Question: I have a Rails 3.2.20 app which I have a form setup that selects a facility which has a 'facility_name' and 'facility_address' field in the facility model. This is a relationship between the 'Call' and 'Facility' model to allow facilities to be assigned to calls.
Currently I'm able to select a facility and assign it no problem by selecting the name from a dropdown/search using 'select2'. But what I want to be able to do is when selecting the facility have a small div display next to it with the 'facility_address' for the specific 'facility.id'. So when I select 24 hour emergency room, a small div will show the address for the facility.
I'm unsure as to how to do this with jQuery or CoffeeScript as I'm a bit rusty. Attached is a screenshot of what my form looks like. Below is what I have so far to handle the jQuery, but I need to figure out a way to pass a data attribute to 'grouped_collection_select' so I can get the 'address' data field to display with jQuery. Whenever I select a facility the div will pop out with "undefined"
I'm not sure if I can even pass a data attribute like 'data: {address: :facility_address}'. Trying this yields errors. There's go to be some way to do this. Or perhaps restructuring it to a 'select' form helper and use 'group_options_for_select'

I'm doing searches on how to display data from a form field using jQuery or CoffeeScript but so far I haven't found anything specific.
If you need code examples of my form or more data about my models relationships, please let me know. But basically I just need to display a facility address once the facility.id is selected in the form.
'''
<%= f.grouped_collection_select :transfer_from_id, Region.order(:area), :active_facilities, :area, :id, :facility_name, {include_blank: true}, class: 'select' %><div id ="transfer-from-address"></div>
'''
'''
class Region < ActiveRecord::Base
attr_accessible :area
has_many :calls
has_many :facilities
def active_facilities
self.facilities.active
end
end
'''
'''
jQuery ->
facilities = $('#call_transfer_from_id').html()
update_facilities = ->
region = $('#call_region_id :selected').text()
options = $(facilities).filter("optgroup[label=#{region}]").html()
if options
# Set the options and include a blank option at the top
$('#call_transfer_from_id').html("<option value=''></option>" + options)
# Ensure that the blank option is selected
$('#call_transfer_from_id').attr("selected", "selected")
else
$('#call_transfer_from_id').empty()
$('#call_region_id').change ->
update_facilities()
update_facilities()
jQuery ->
$("#call_transfer_from_id").on "change", (e) ->
selected = $("#call_transfer_from_id option:selected")
$("#transfer-from-address").html("""
<h3>#{selected.data("address")}</h3>
""")
'''
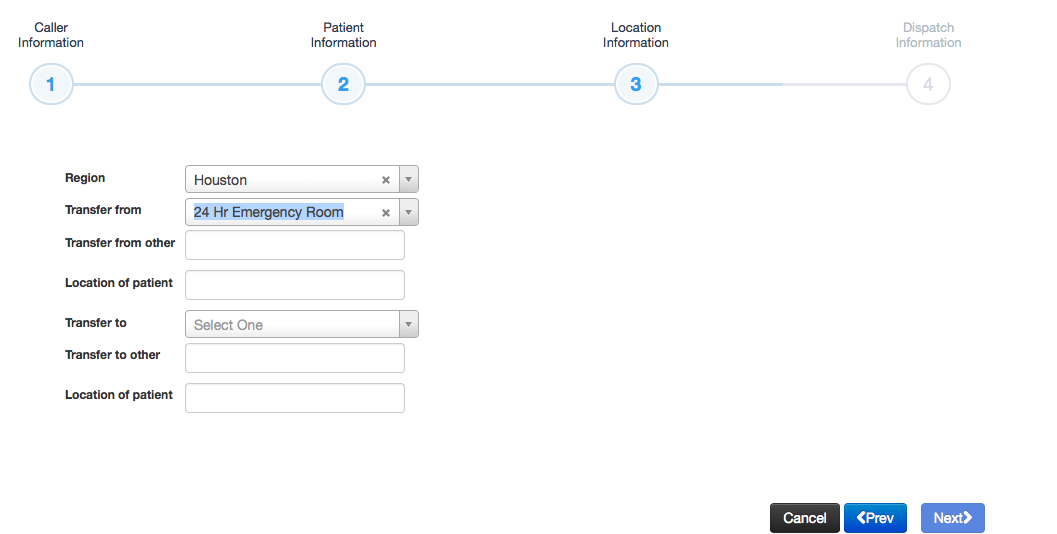
Answer: There are several ways to accomplish this, but none using the default 'grouped_collection_select'. That method takes both an 'option_key_method' and an 'option_value_method', but these are intended as basic getters on the collection member to fill in the content of the option tag, not replace the option tag in entirety. I see three primary options
# create your own select tag builder
Write your own select builder that uses 'content_tag' to build your own option tag inside the select, something similar to:
'''
content_tag(:option, facility.name, value: facility.id, data: {address: facility.address})
'''
### [EDIT] - adding a simple select builder as the OP asked.
Assuming a helper as defined.
'''
def select_with_data_attributes(addys)
content_tag(:select, {}) do
raw addys.map {|a| content_tag(:option, value: a[1], data: {address: a[0]}) { a[0] } }.join
end
end
'''
you could render this in your view with:
'''
<%= select_with_data_attributes(@addresses.map{|a| [a.address, a.id]}) %>
'''
This will construct html that looks like:
'''
<select>
<option data-address="123 elm st" value="1">123 elm st</option>
<option data-address="345 elm st" value="2">345 elm st</option>
</select>
'''
I pretty much disagree with this approach though, because you'll end up working against form builder libraries like simple_form and the built in helpers for rails as well.
# do an ajax request for the address
This would be a better choice (especially if its a really long list) since it feels kinda ugly to be pushing this stuff into the option element, and it can take a long time to render that much html. You could make a full 'GET' request to a server endpoint.
'''
$.get("/facilities/#{selectedOption}/address").done(...etc)
'''
Dynamically populating your selects via server requests as the user chooses options is the only advisable method once you get a fair number of facilities and locations, so this direction would be the biggest refactor from your current code, but potentially the best long term solution.
# Render the data in the view to support your form
This would be my choice for small amounts of dynamic data. The idea would be to render a custom script tag with the addresses serialized into a data structure.
Based on the sample html from the api docs here: <URL>
I put together a little jsbin showing a rough approach.
<URL>
From that jsbin, the important bits below:
'''
update_facilities = (e)->
selectedValue = $(e.currentTarget).val()
continent = data[selectedValue]
$('#address').text(continent)
$('select').on 'change', update_facilities
'''
html in the head
'''
<script>
// I'm just making up a data structure here
// and obviously scoping this poorly, but you get the idea
window.data = {
1: 'Africa',
2: 'Europe',
3: 'Africa',
7: 'Europe'
}
</script>
'''
You can just render this data into your view by doing something like '@facilities.to_json' and providing a proper serializer (advisable) to create the data you need, or potentially by creating a facilities helper (maybe easier) that builds the data for you:
'''
def facilities_json
# could also use Enumerable#inject instead of each_with_object
data = @facilities.each_with_object({}) do |item, memo|
memo[item.id] = memo.address
end
data.to_json
end
'''